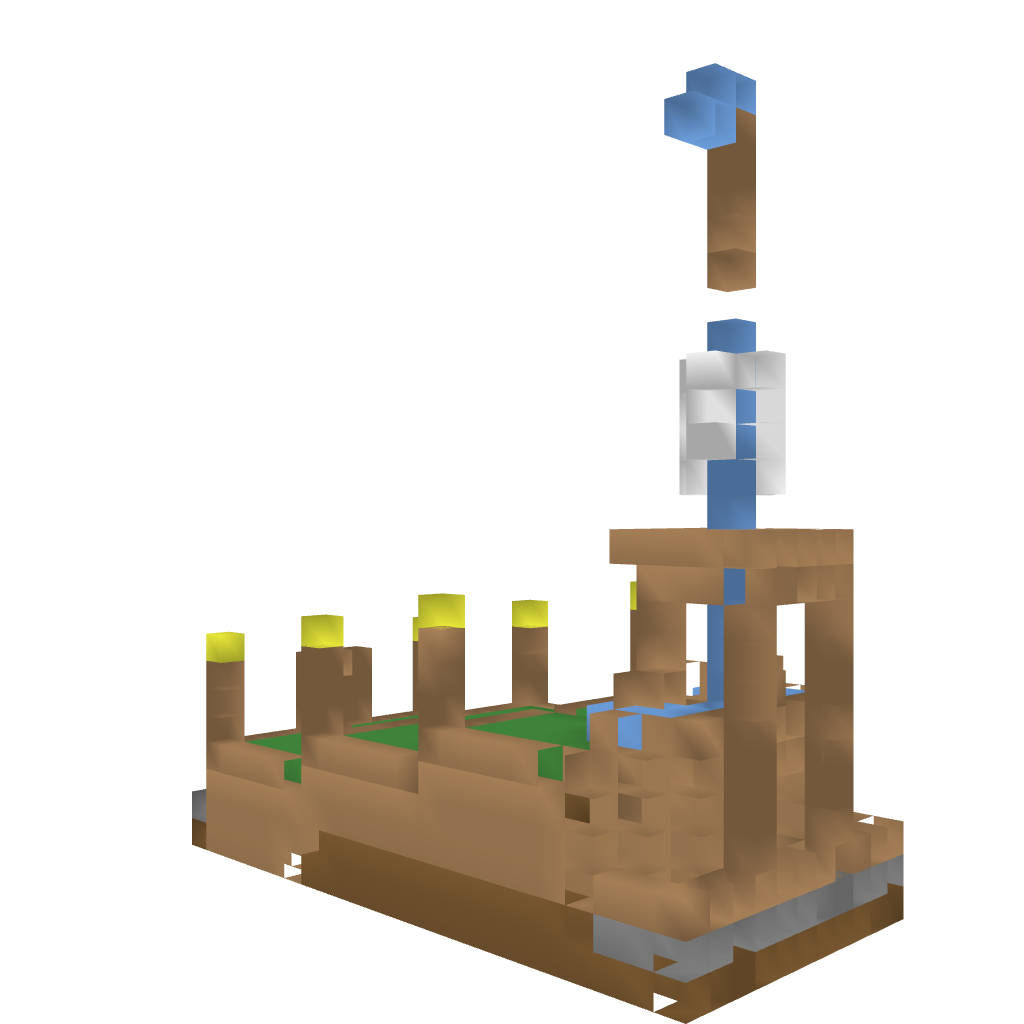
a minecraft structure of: Wheat Farm For 1.6.* bad low quality